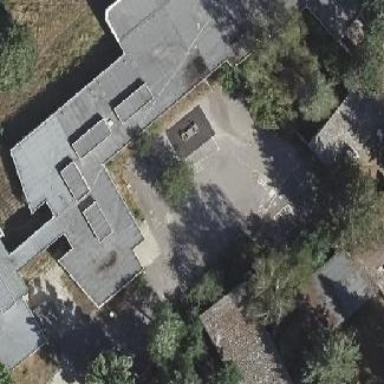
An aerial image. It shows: School building.